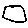
Label: square